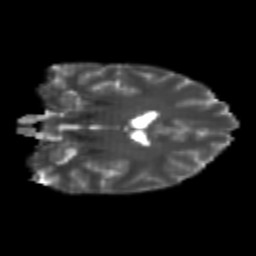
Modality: T2w
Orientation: coronal
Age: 23
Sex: male
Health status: healthy
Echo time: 0.074 s